Question: I have a silverlight web application with a WCF service to access a table in sql server DB. In this application, I am showing a List fetched from a table in sql server DB using a WCF service into my silverlight CumboBox.
Notes:-
SQLServer DB is in a remote machine.
Silverlight website hosted in IIS Version: 5.1 in another remote machine.
WCF Service is added as a servicereferance client to the Silverlight website on the same machine.
While I am running the silverlight website in the same machine where it is hosted, its working fine for me and is giving the expected output. But the same website while accessing from other remote machines its showing the website with control having no data in it as shown in the Images.
Can any body tell me what might be the problem. .
---
'''
<?xml version="1.0" encoding="utf-8" ?>
<access-policy>
<cross-domain-access>
<policy>
<allow-from http-request-headers="SOAPAction">
<domain uri="*"/>
</allow-from>
<grant-to>
<resource path="/" include-subpaths="true"/>
</grant-to>
</policy>
</cross-domain-access>
</access-policy>
'''
---
I tried by adding the crossdomain.xml file to my WCF service project as well as to the root(i.e. 'http://10.30.10.42:8080/DICOMWebViewer/crossdomain.xml') also, but the issue is still there. Can any body help me to find out the problem please.
'''
<?xml version="1.0"?>
<!DOCTYPE cross-domain-policy SYSTEM "http://www.macromedia.com/xml/dtds/cross-domain-policy.dtd">
<cross-domain-policy>
<allow-http-request-headers-from domain="*" headers="SOAPAction,Content-Type"/>
</cross-domain-policy>
'''
---
I have gone through <URL>,
but no luck again. I am still facing the same problem.
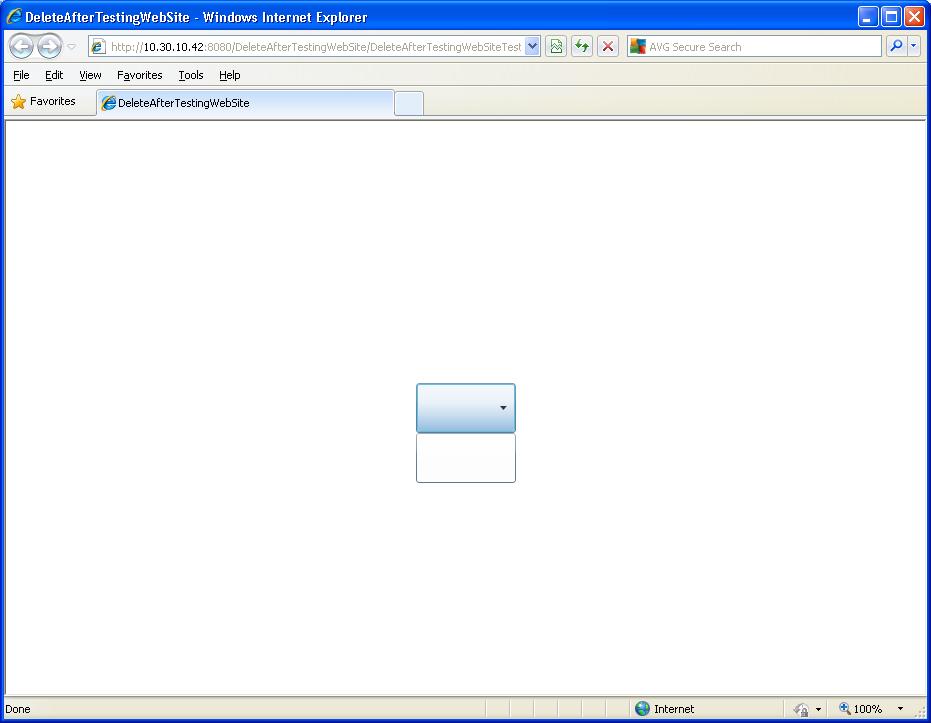
Answer: I fixed the problem by hosting the WCF web service in IIS server. Previously it was in the localhost, that's why remote machines were not able to download the crossdomain policy and client access policy and also the service was completely unknown to the remote machine. Because of what controls were not getting data neither from the SQL Server DB nor from the XML file. Now its working fine. Thank you Dominik for your quick answers.